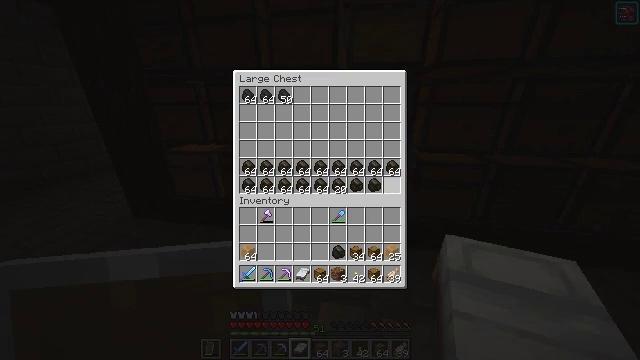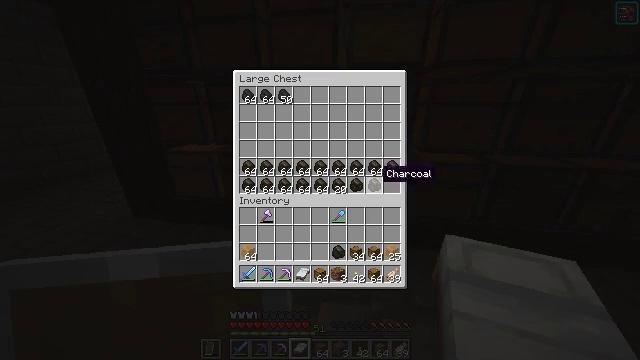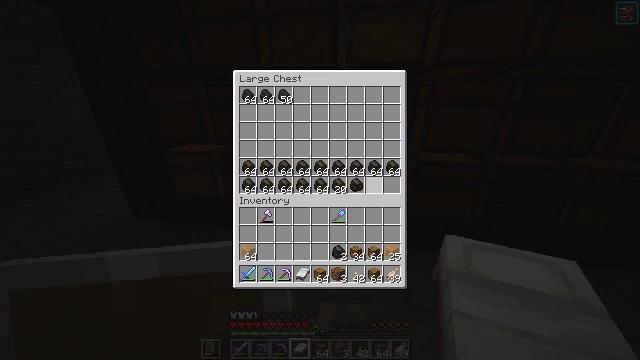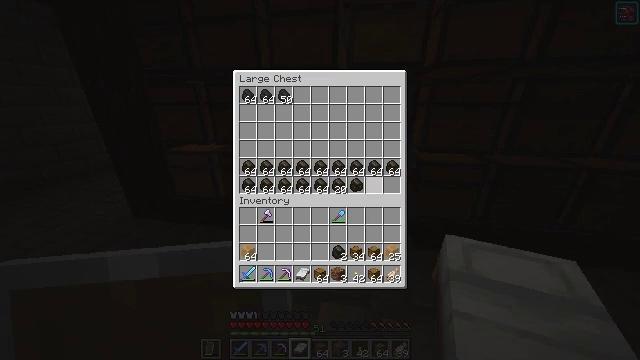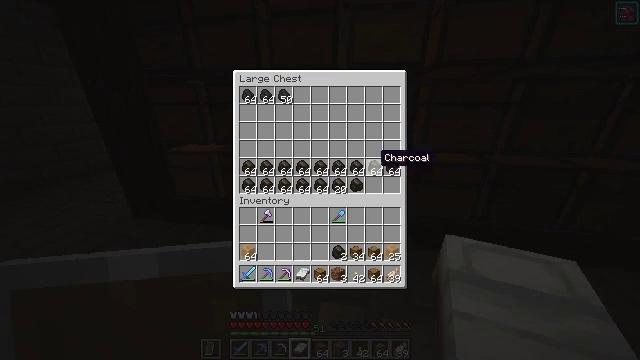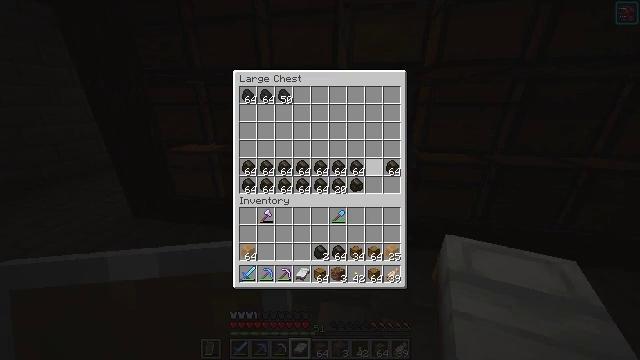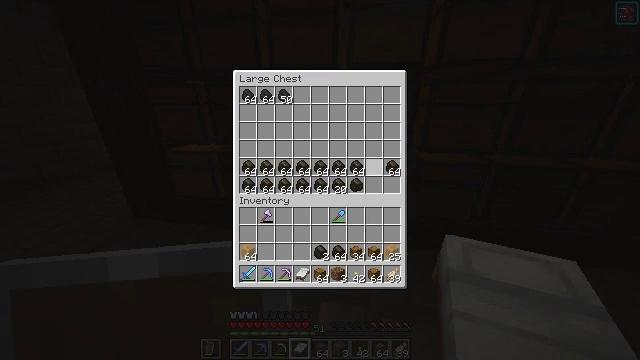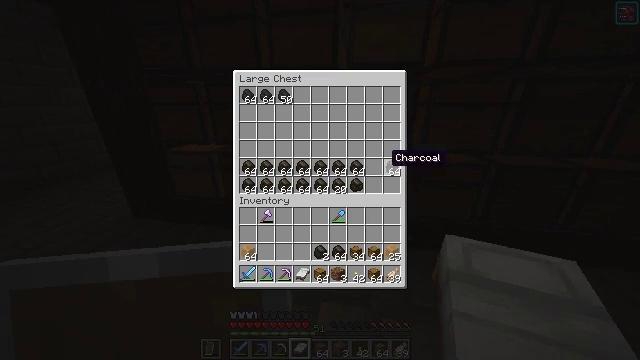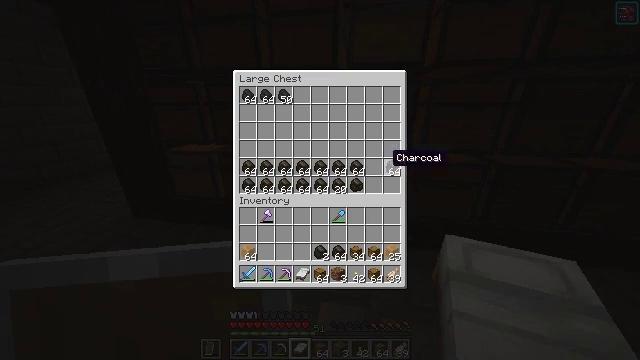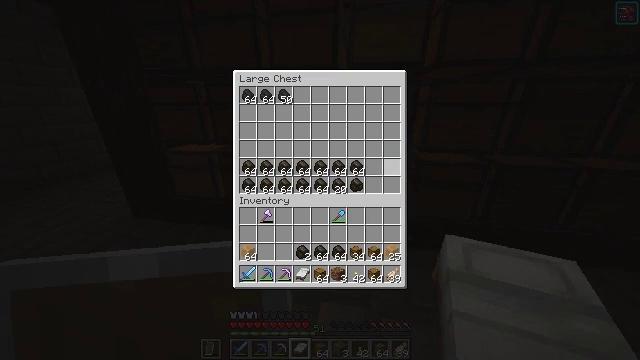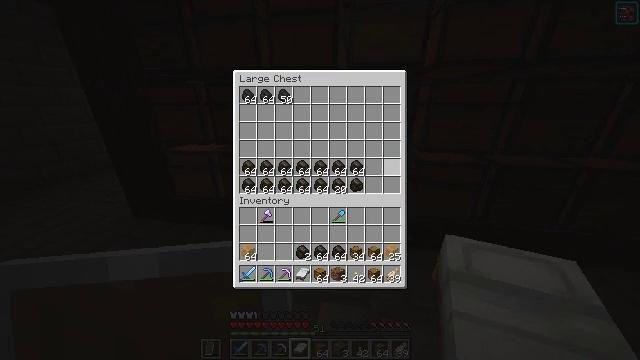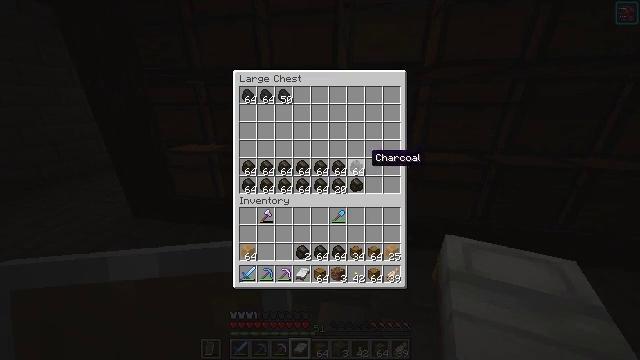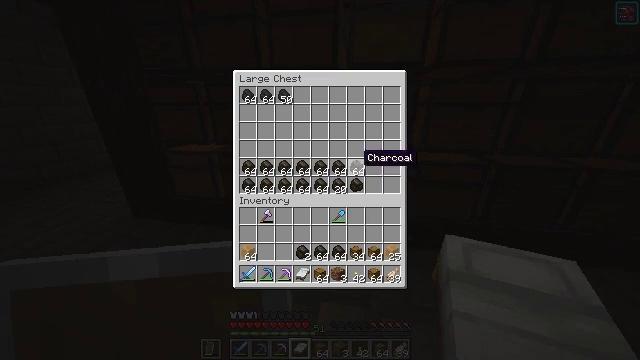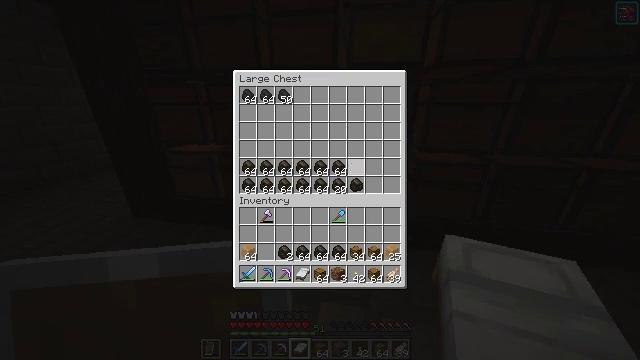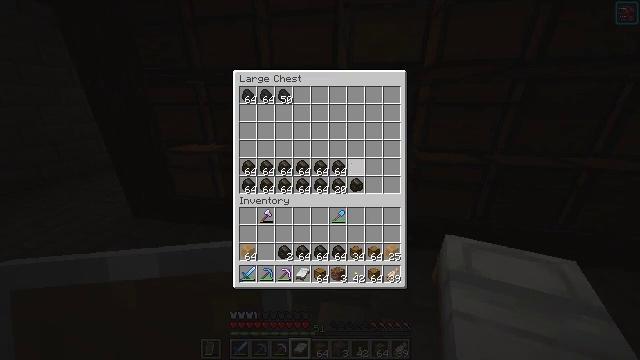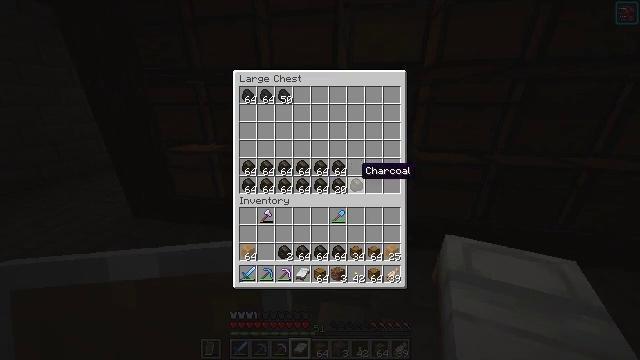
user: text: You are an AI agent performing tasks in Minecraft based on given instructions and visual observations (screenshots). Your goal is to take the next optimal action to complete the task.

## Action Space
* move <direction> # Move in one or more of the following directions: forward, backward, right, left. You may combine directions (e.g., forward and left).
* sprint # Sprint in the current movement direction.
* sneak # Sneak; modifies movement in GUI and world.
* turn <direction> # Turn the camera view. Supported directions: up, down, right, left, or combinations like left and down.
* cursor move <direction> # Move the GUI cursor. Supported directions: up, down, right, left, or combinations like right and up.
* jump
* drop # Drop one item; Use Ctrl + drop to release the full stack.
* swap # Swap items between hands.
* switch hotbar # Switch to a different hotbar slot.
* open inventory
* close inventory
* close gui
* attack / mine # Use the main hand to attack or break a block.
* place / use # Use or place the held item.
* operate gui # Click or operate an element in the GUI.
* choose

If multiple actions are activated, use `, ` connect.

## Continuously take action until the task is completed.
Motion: motion action
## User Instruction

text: Attack the stone bricks to gather materials.
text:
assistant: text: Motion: sneak, cursor move left
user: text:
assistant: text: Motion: sneak, choose
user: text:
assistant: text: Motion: sneak, choose
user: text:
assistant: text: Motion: sneak, cursor move up
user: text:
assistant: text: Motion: sneak, choose
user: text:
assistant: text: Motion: sneak, choose
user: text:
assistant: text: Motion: sneak, cursor move right
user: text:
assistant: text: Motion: sneak
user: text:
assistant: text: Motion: sneak, choose
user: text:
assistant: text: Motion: sneak, choose
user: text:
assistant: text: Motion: sneak, cursor move left
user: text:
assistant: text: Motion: sneak, cursor move left
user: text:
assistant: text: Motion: sneak, choose
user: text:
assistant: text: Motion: sneak, choose
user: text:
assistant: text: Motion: sneak, cursor move down
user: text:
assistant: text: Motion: sneak, choose
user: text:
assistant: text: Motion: sneak, cursor move left, choose
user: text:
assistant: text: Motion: sneak, cursor move left
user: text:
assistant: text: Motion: sneak, choose
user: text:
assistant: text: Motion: sneak, cursor move up
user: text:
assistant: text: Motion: sneak, choose
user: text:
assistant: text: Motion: sneak, cursor move left, choose
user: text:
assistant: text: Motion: sneak
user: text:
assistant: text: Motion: sneak, choose
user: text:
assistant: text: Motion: sneak, choose
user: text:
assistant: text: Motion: sneak, cursor move down
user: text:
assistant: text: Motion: sneak, choose
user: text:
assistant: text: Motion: sneak, choose
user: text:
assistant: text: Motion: sneak, cursor move left
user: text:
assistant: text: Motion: sneak, choose